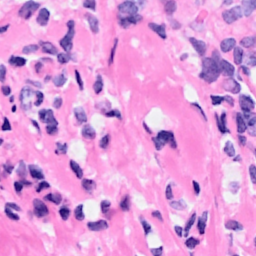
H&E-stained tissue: Breast